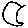
Label: moon